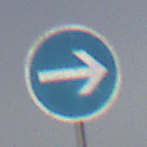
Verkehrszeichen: VorgeschriebeneFahrtrichtungHierRechts
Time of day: MorningAfternoon
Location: Outdoor (Nature)
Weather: PartlyCloudy
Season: NotSpecified
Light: Natural